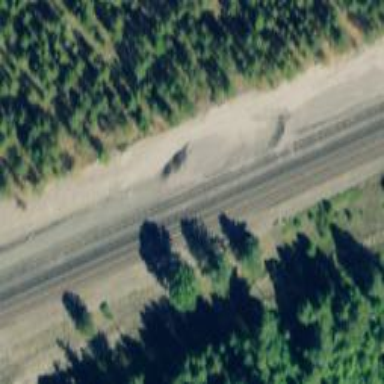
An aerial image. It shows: Abandoned road.